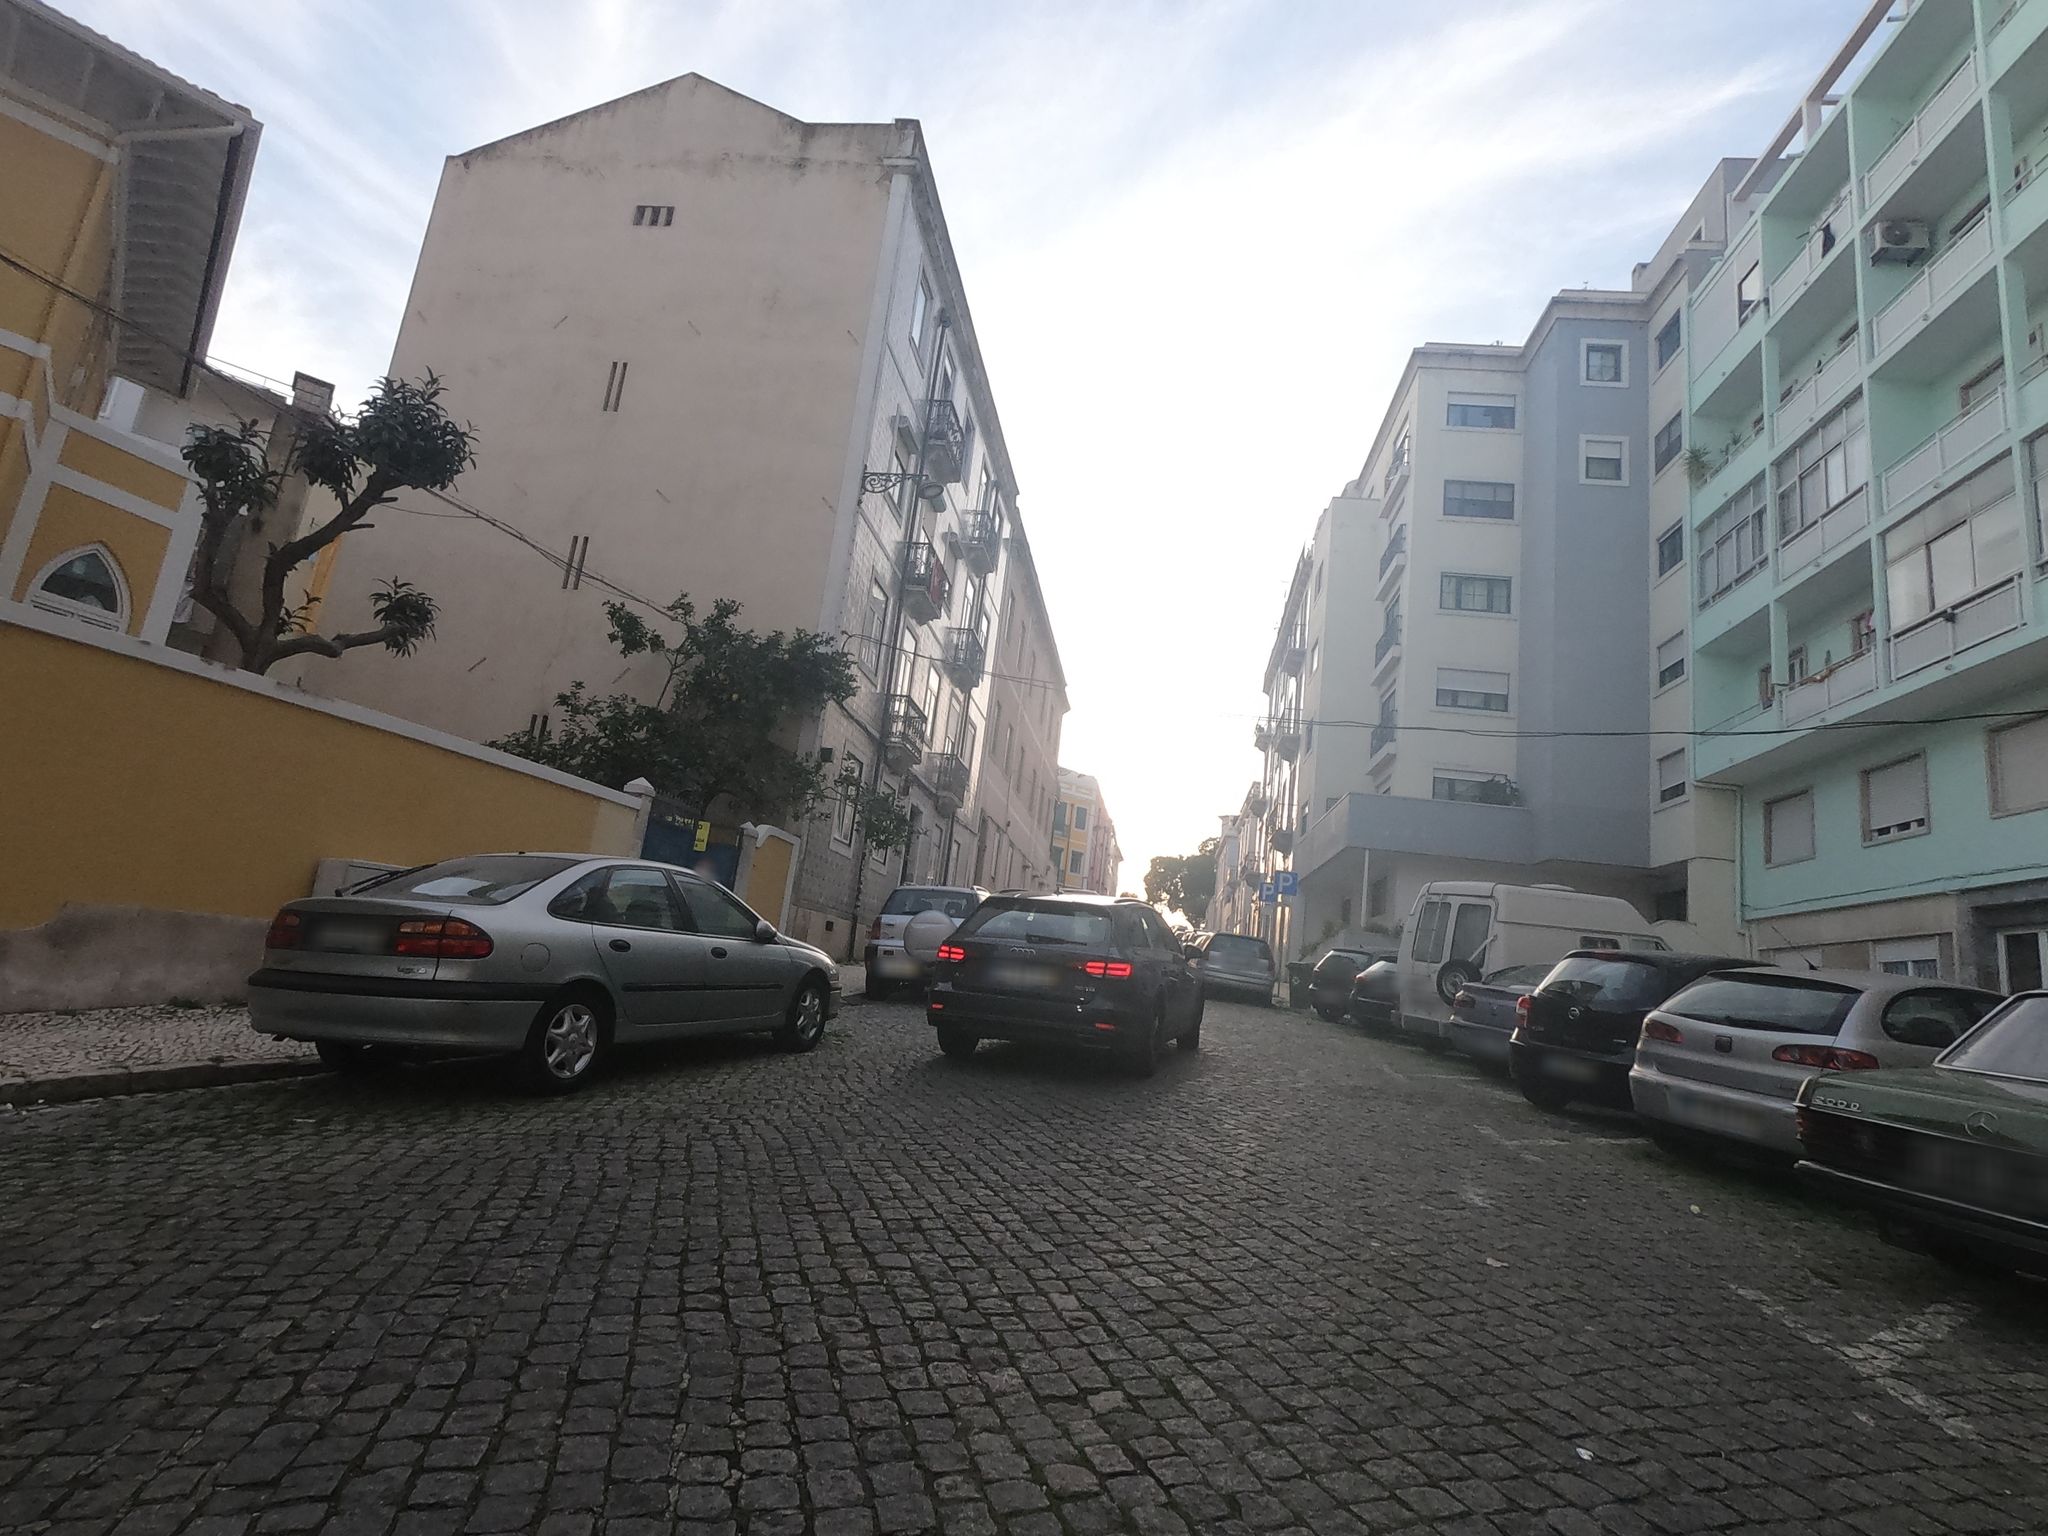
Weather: snowy
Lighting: day
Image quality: good
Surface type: walking surface
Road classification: footway, steps, residential
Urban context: urban centre
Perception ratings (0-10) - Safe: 2.7, Lively: 7.1, Beautiful: 5.03, Boring: 2.32, Depressing: 4.14, Wealthy: 5.53